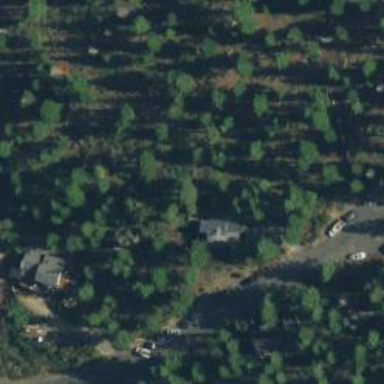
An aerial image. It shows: Evergreen woodland with needle-leaved trees.